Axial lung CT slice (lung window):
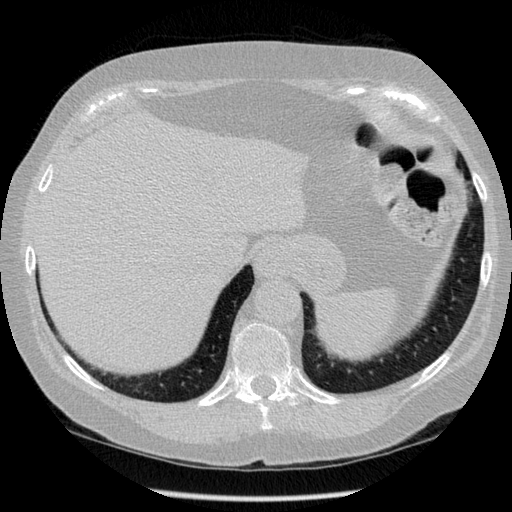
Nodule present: no